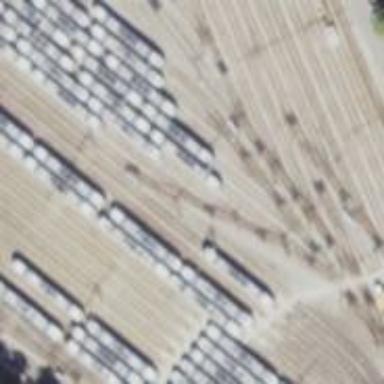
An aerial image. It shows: Light rail yard with electrified contact lines.